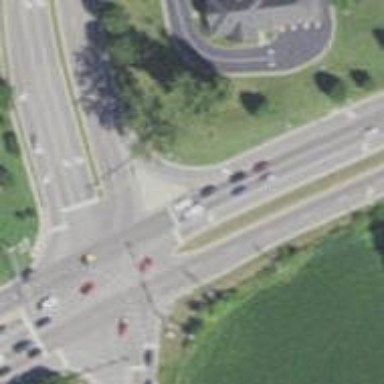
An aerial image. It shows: Asphalt road at the secondary link level.